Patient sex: F
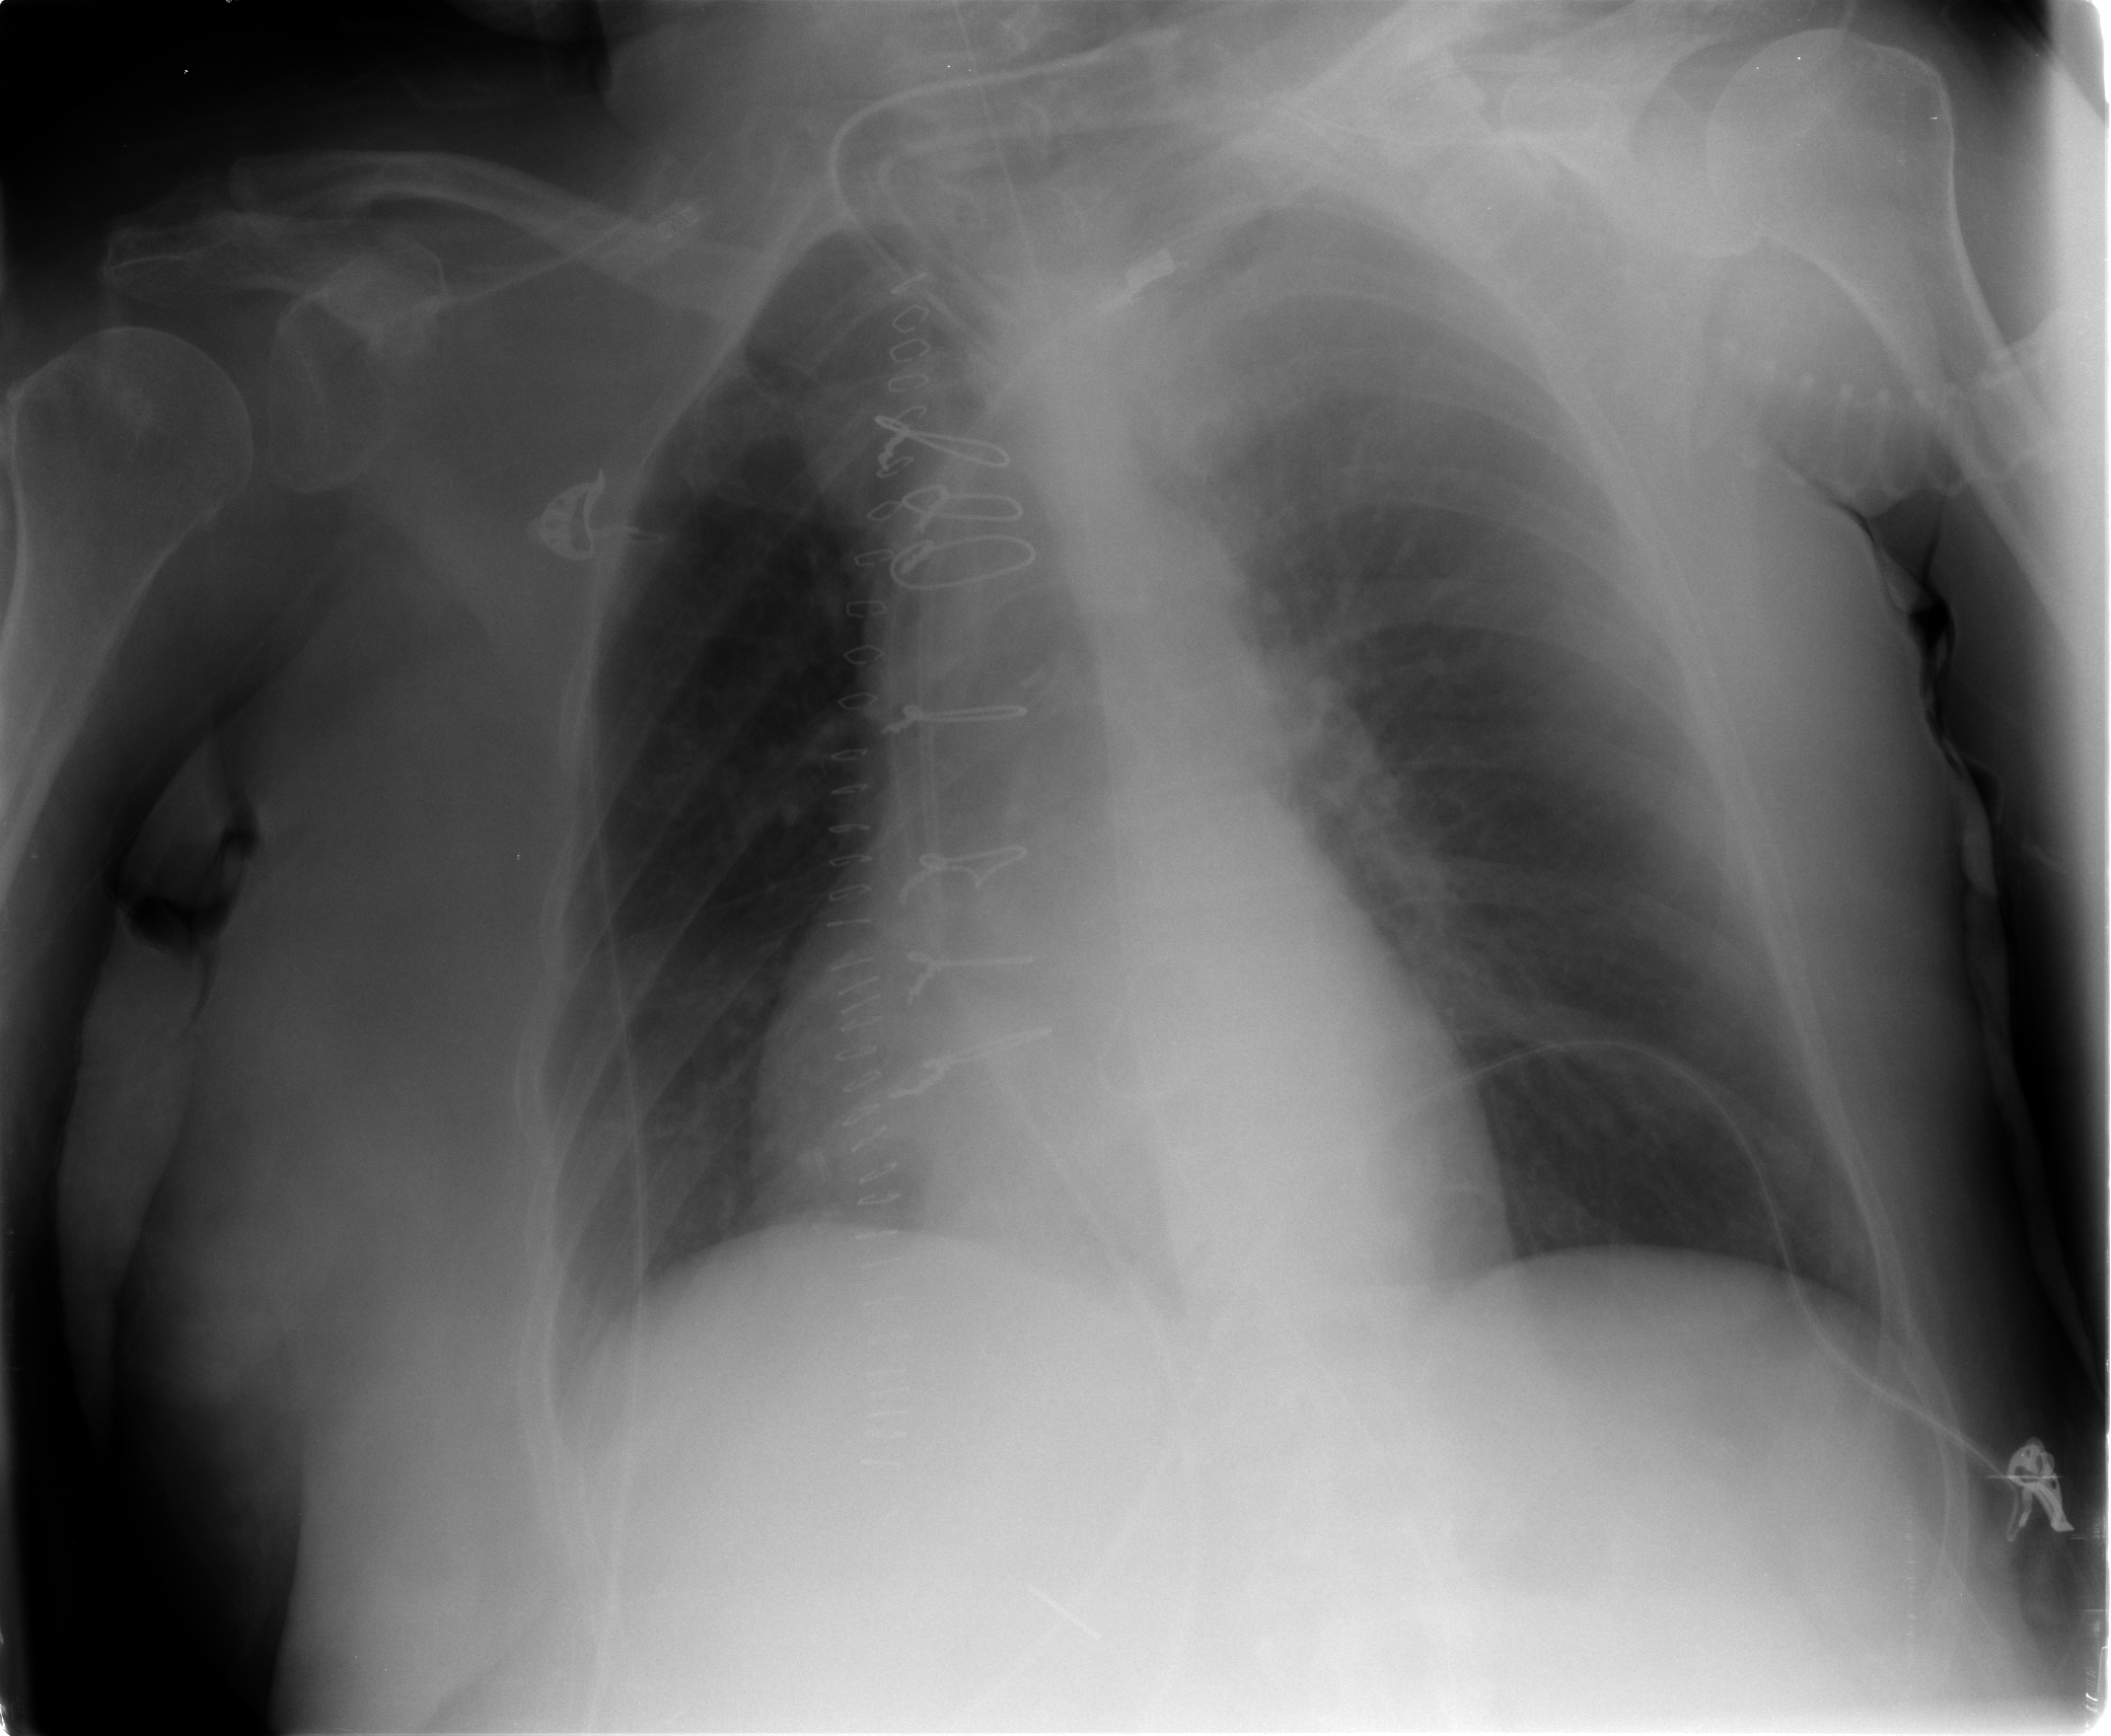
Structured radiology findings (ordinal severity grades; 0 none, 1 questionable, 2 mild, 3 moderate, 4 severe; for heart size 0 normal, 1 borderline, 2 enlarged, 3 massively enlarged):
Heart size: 0
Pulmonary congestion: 1
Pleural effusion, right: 1
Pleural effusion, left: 0
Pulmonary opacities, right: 0
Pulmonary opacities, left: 0
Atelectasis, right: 1
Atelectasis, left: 1